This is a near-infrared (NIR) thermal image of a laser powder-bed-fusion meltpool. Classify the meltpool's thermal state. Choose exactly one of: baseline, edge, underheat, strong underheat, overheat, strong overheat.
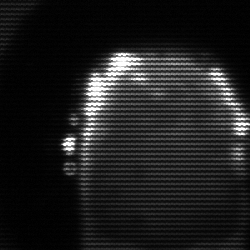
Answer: baseline